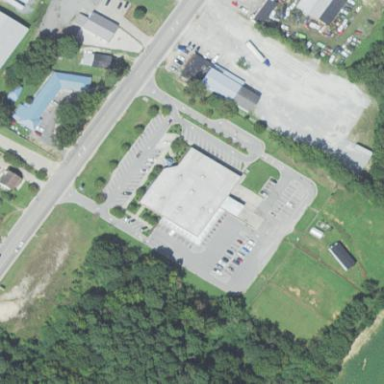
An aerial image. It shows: Post office building.